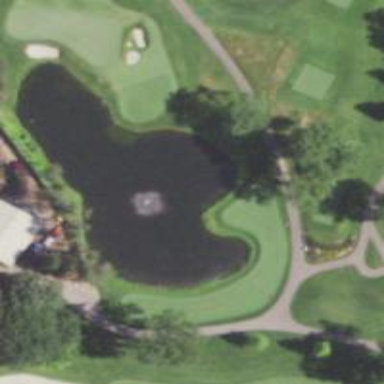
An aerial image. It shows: Grass area designated as golf tee.